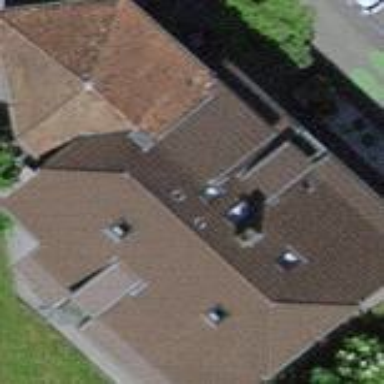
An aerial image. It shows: Building with half-hipped roof.